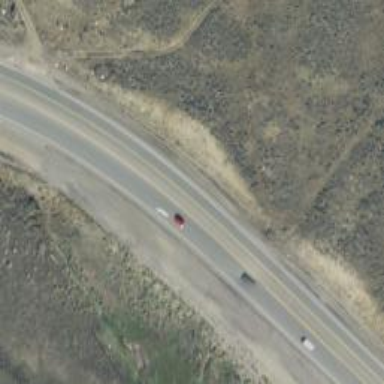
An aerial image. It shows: Asphalt road designated as trunk highway.